Interaction volume radius: 10 \u00c5
Interaction volume height: 10 \u00c5
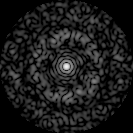
Disorder parameter: 0.8366